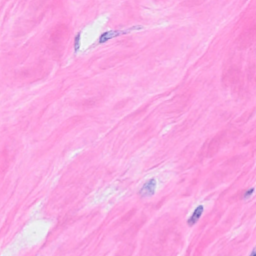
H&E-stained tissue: Breast